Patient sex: M
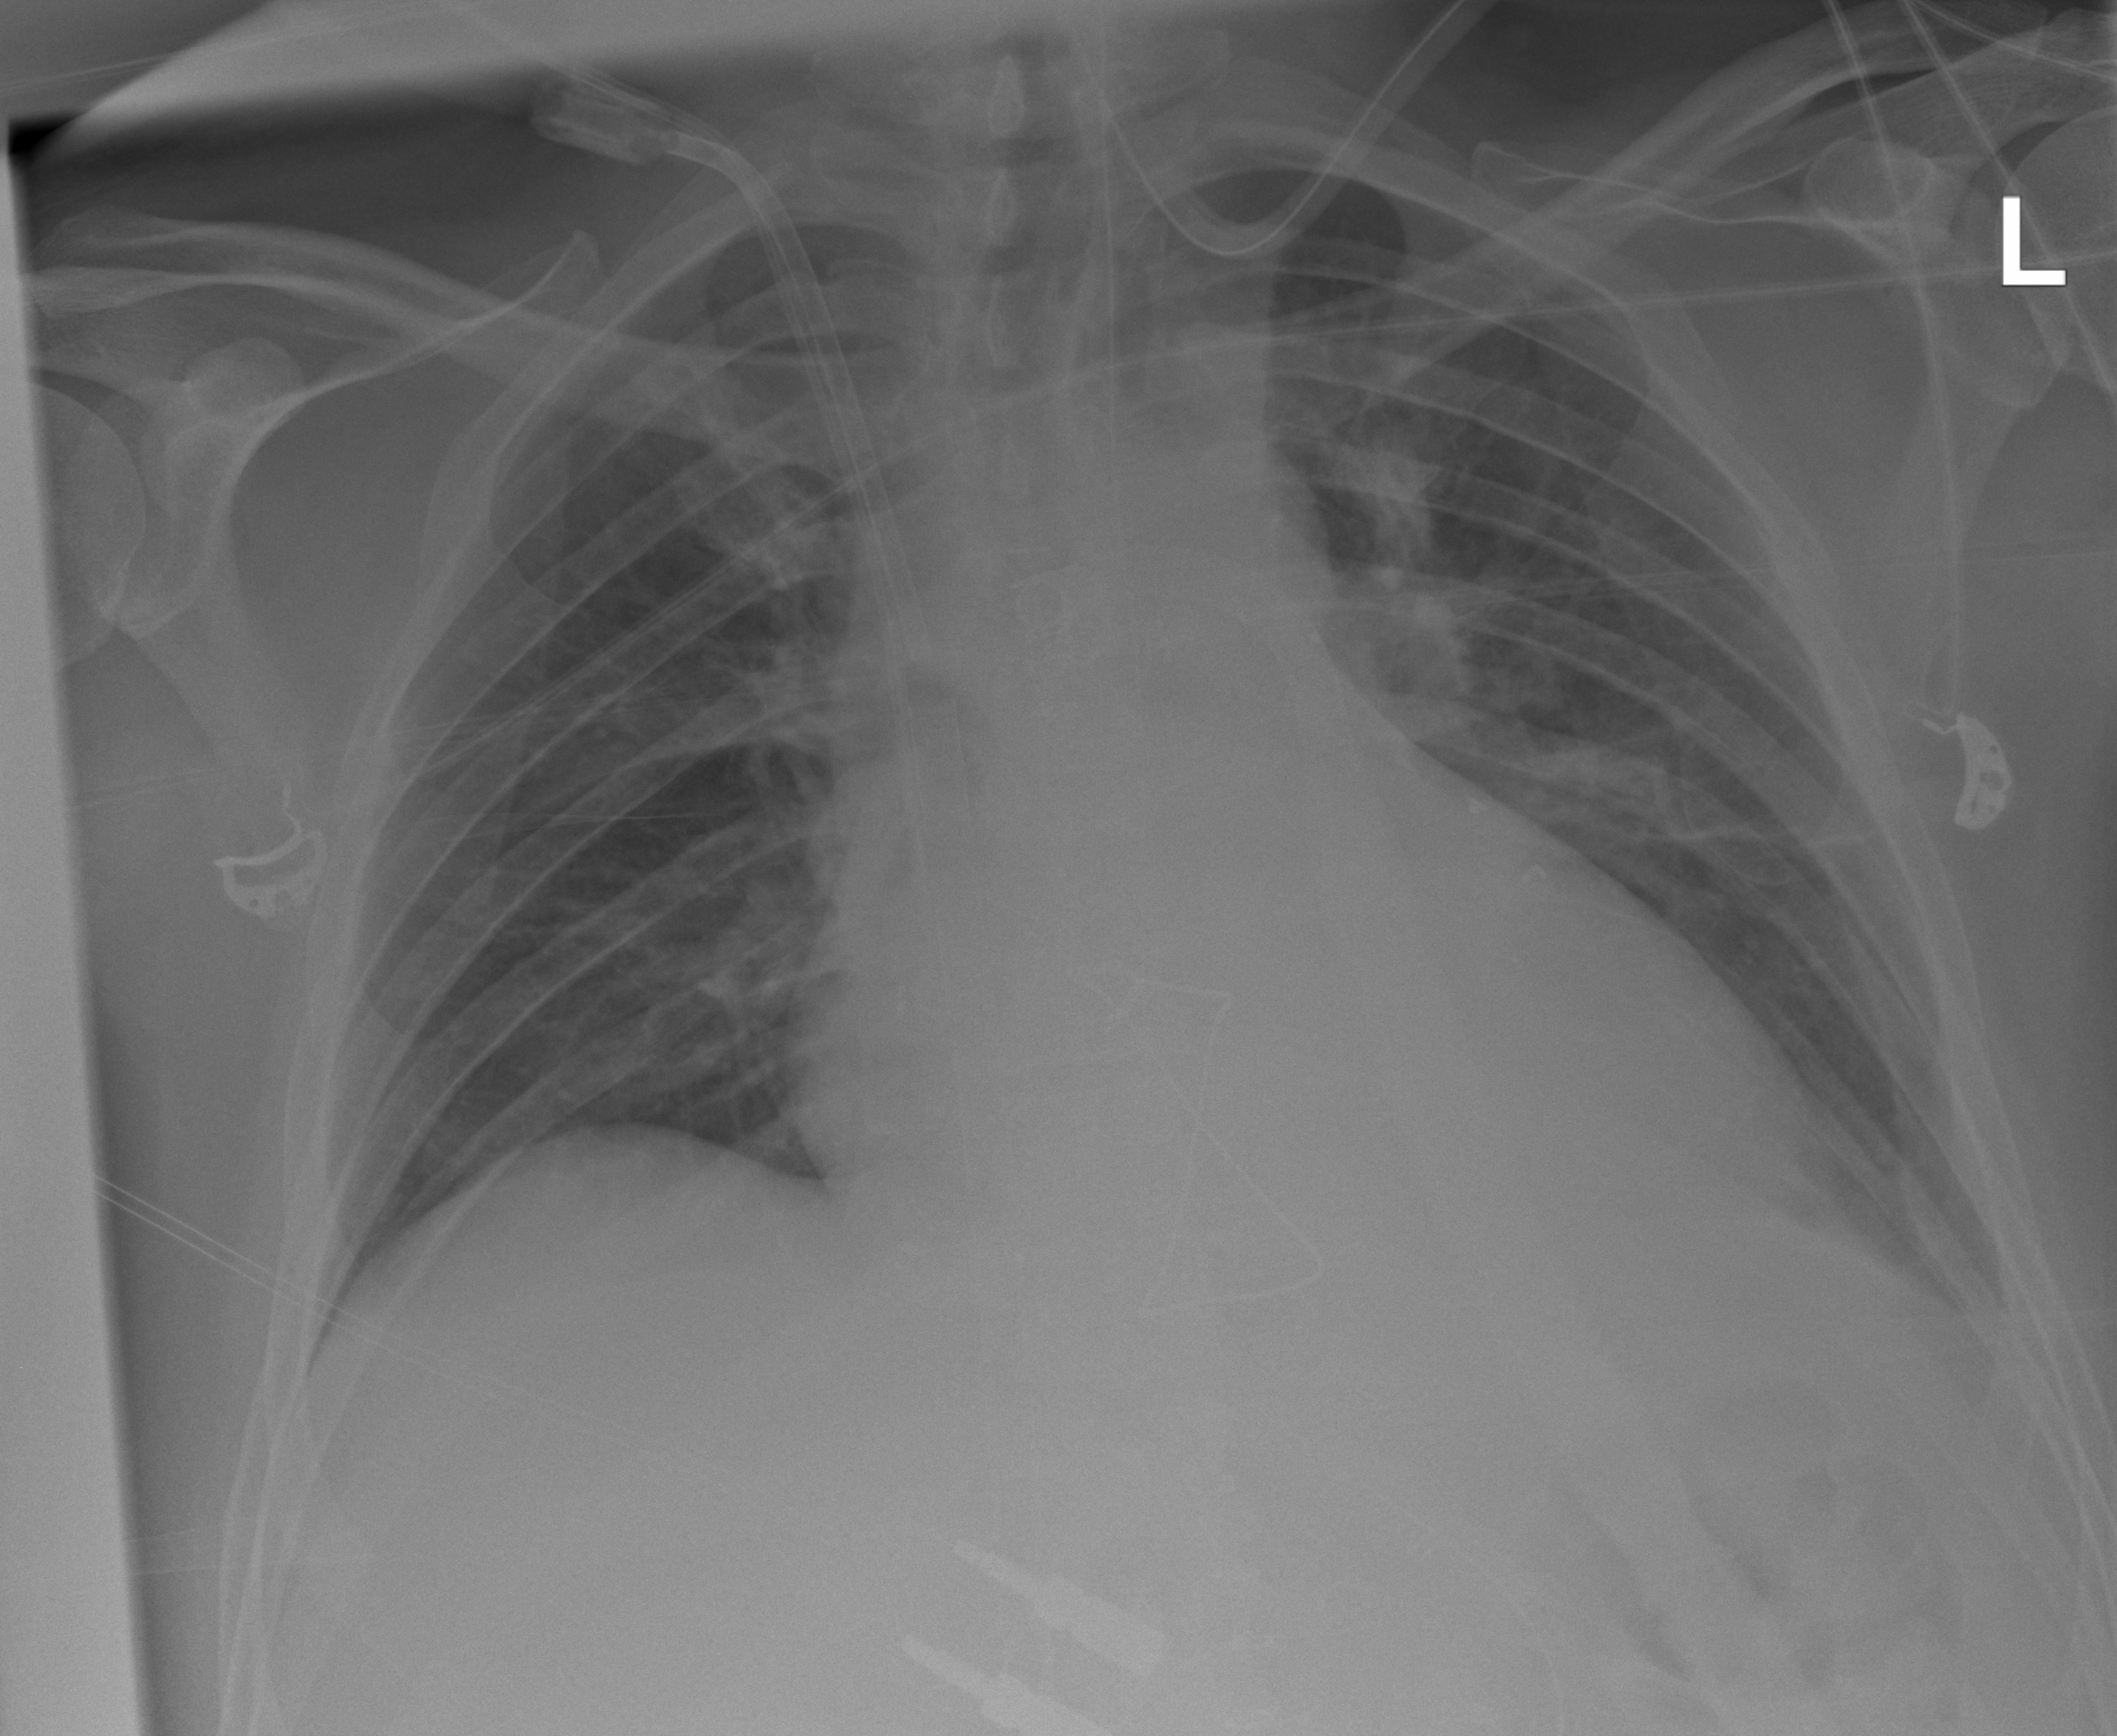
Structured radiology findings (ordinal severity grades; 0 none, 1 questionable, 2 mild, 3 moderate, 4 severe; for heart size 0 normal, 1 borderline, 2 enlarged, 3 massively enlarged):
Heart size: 2
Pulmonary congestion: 2
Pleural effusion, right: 0
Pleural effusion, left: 0
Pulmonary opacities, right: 0
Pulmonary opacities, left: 0
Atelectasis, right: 2
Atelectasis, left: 2